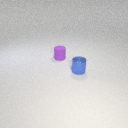
small purple rubber cylinder behind small blue metal cylinder